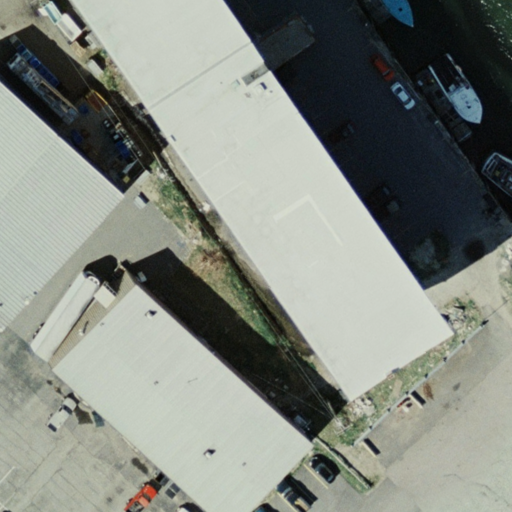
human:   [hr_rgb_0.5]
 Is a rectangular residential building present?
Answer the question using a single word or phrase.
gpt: yes

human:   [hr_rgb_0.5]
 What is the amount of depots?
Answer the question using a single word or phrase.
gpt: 0

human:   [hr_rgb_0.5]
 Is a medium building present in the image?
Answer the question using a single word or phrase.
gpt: yes

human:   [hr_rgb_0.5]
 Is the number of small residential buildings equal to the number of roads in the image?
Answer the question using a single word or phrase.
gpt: no

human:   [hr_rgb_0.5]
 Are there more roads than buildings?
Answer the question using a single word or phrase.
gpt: no

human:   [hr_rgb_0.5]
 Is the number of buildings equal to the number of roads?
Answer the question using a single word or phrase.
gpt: yes

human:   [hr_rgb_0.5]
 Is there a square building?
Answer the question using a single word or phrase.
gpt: no

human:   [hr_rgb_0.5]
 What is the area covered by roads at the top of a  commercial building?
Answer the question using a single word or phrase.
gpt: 0m2

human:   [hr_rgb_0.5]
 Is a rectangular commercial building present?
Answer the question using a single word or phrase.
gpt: no

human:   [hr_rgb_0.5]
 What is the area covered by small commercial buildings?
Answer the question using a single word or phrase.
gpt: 0m2

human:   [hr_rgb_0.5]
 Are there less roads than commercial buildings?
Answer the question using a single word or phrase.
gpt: no

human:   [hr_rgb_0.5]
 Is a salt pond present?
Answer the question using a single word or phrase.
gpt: no

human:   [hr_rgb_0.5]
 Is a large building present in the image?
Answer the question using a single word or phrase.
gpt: yes

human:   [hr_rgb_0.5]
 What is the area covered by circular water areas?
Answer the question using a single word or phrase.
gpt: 0m2

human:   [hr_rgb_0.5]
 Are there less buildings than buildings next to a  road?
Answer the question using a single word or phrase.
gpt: no

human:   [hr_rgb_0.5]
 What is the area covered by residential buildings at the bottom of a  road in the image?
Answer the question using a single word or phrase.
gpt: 2233m2

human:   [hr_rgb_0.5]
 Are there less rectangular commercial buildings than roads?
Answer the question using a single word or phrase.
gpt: yes

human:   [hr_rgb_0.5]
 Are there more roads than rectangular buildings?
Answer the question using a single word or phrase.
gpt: yes

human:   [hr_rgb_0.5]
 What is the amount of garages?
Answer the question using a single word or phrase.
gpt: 0

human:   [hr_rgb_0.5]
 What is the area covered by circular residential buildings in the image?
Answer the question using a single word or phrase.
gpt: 0m2

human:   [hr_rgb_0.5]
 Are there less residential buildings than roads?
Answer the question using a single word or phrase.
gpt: no

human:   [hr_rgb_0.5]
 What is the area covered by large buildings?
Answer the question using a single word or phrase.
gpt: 2233m2

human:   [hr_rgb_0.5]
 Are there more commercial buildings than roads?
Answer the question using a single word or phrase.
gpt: no

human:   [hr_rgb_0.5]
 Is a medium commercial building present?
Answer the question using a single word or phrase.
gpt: no

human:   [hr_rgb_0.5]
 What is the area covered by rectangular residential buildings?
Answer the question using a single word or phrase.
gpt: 2233m2

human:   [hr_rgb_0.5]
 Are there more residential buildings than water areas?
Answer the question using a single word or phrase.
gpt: yes

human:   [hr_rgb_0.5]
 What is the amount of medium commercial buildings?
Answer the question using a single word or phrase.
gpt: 0

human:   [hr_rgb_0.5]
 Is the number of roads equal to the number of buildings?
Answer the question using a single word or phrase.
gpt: yes

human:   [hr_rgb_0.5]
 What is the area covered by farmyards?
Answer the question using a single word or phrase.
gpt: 0m2

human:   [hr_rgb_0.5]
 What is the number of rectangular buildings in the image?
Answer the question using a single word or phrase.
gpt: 2

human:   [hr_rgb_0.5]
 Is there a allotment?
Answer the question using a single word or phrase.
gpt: no

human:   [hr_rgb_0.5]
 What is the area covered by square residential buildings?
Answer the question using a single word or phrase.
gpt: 0m2

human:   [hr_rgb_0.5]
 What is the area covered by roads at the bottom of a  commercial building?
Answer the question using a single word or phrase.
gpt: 0m2

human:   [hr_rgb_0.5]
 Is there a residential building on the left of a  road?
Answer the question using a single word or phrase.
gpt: yes

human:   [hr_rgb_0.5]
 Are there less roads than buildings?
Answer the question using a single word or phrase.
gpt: no

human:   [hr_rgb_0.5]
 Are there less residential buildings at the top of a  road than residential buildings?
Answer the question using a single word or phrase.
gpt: yes